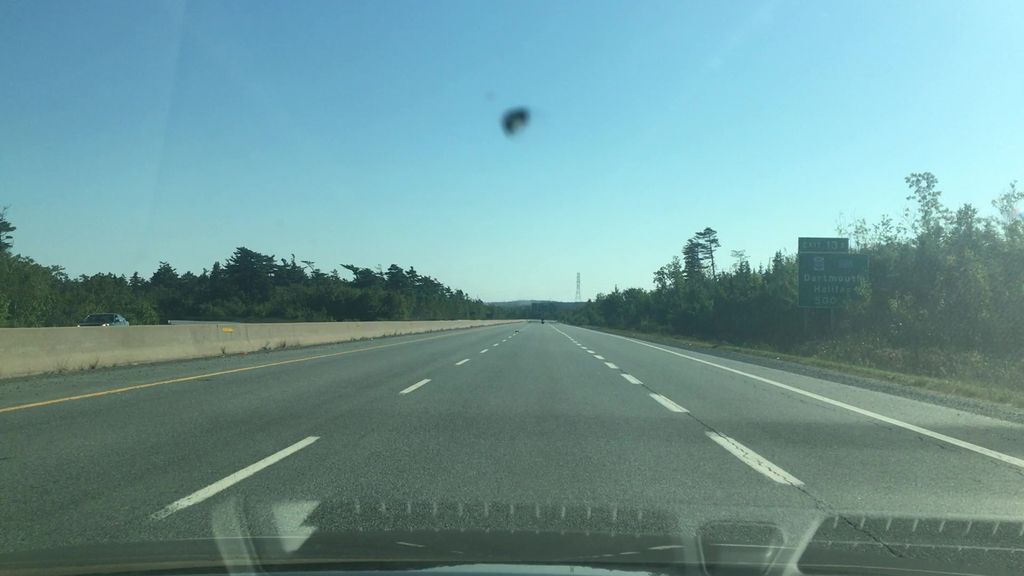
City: halifax